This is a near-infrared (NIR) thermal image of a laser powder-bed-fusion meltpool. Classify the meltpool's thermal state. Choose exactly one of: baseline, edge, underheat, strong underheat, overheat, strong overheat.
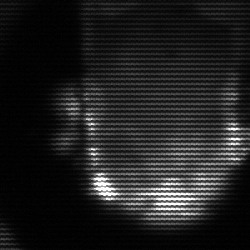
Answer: baseline